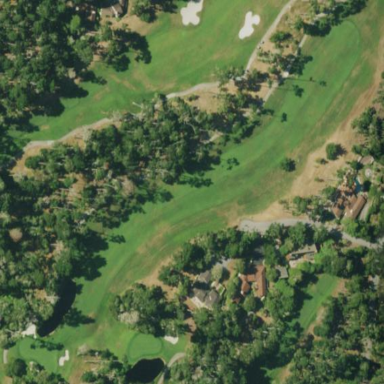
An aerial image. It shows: Golf rough area.